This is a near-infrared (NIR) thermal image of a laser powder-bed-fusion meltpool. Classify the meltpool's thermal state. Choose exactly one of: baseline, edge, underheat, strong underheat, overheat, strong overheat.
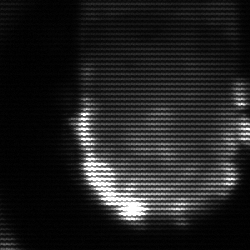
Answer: baseline